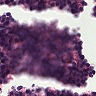
Metastatic tissue present: no